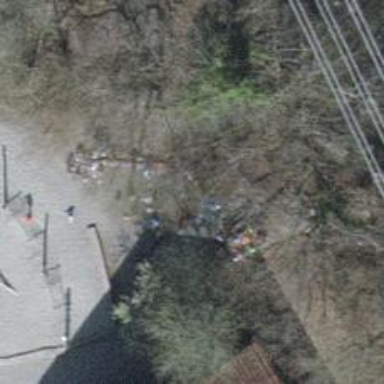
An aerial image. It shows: Picnic table located in leisure land area.